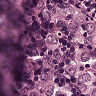
Metastatic tissue present: yes